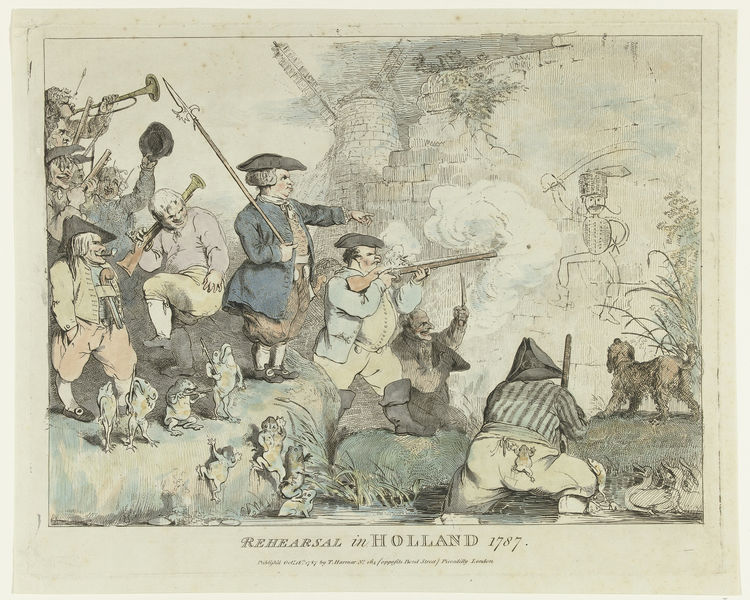
Titel: De Repetitie
Künstler: Johann Heinrich Ramberg
Standort: Amsterdam
Institution: Rijksmuseum
Schlagwörter: mann, fluss, hut, männer, hund, holland, mühle, windmühle, übung, krieg, schlacht, lanze, karikatur, pfeife, karrikatur, soldat, waffe, dreispitz, gewehr, speer, frosch, schießen, pistole, trompete, schießübung, hinterlader